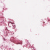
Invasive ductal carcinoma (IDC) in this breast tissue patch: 0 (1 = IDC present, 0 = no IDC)